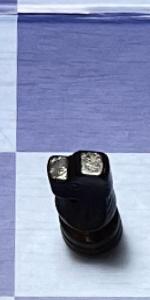
Label: Knight_Black